Question: I made this histogram with base R:

Here is the code:
'''
data=read.csv("cholesterol.csv")
newdata=subset(data, data$SEX=="female")
newdata1=subset(data, data$SEX=="male")
hist(newdata$CHOLESTEROL,breaks=10,col=rgb(red = F, green = T, blue = F,
alpha = 0.3), xlim=c(0,350), ylim=c(0,25), xaxs="i", yaxs="i", las=1, main="", xlab="Cholesterol", ylab="Frequentie", border=rgb(red = F, green = T, blue = F, alpha = 0.3))
hist(newdata1$CHOLESTEROL, breaks=10,col=rgb(red = T, green = F, blue = F, alpha = 0.4), border=rgb(red = T, green = F, blue = F, alpha = 0.4), add=T)
legend('topright', c('Female','Male'),fill = rgb(0:1,1:0,0,0.4), bty='n', border = NA)
'''
I now want to plot a curve on this histogram and I want for each group (female and male) a distinct curve.
I tried several commando's (such as 'lines(density(newdata$CHOLESTEROL), col="red", lty=1, lwd=1)') but none of them resulted in a curve. I also could not find a solution on the internet, so I hope anyone can help me :)
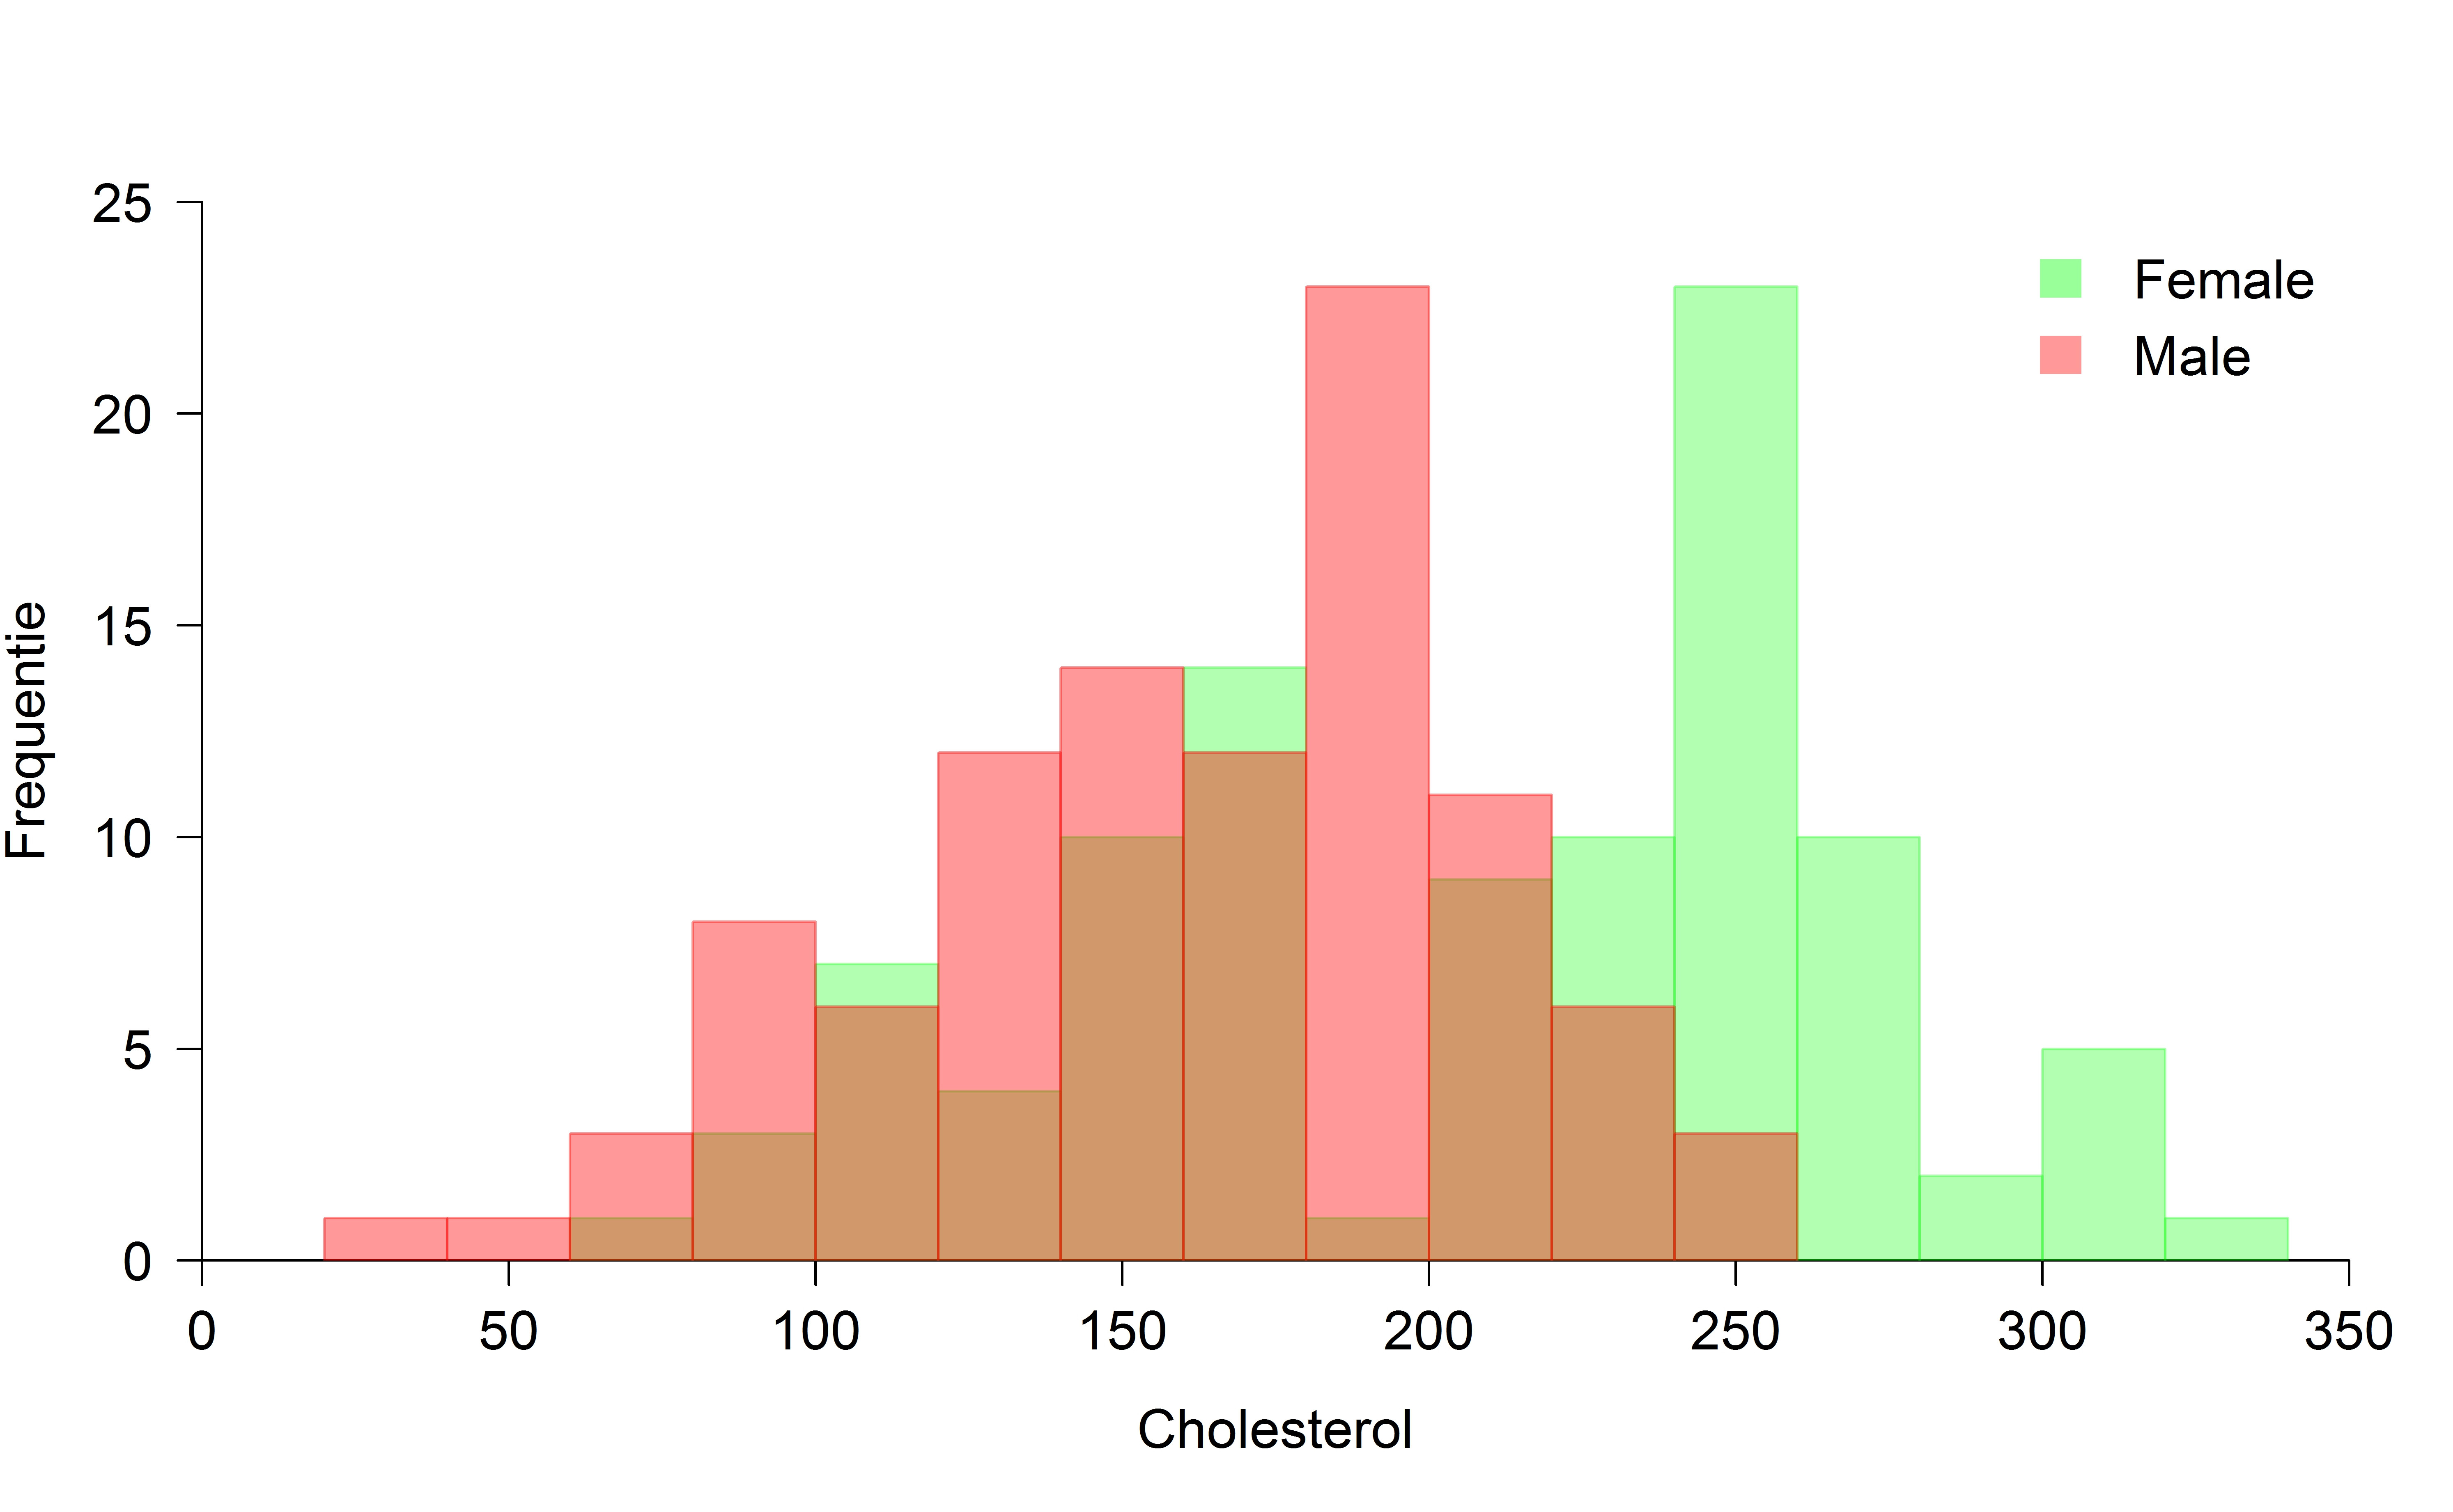
Answer: Try adding 'probability=TRUE' to the calls to 'hist'. This will scale the histogram to have an area of 1, the same as the result of 'density' so that they plot nicely together. Your code above is probably adding the curve, but with the difference in scaling it looks like a horizontal line along the bottom.